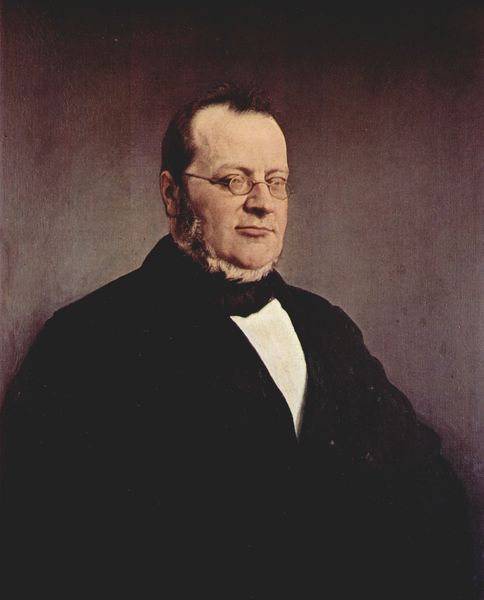
Titel: Porträt des Camillo Benso di Cavour
Künstler: Francesco Hayez
Standort: Milano
Institution: Pinacoteca di Brera
Schlagwörter: dunkel, kopf, mann, schatten, weiß, ausschnitt, braun, brust, grau, haar, hell, hintergrund, licht, mund, nase, ohr, schwarz, stirn, blick, rot, schal, tuch, beige, schleife, anzug, bart, gläser, hemd, jacke, augen, gesicht, kleidung, kragen, rahmen, bildnis, herr, portrait, porträt, öl, gewand, haare, mantel, pose, reich, augenbrauen, kinn, lippen, ohren, lächeln, wangen, haltung, lila, violett, dick, streng, glatze, robe, gesenkter blick, fliege, kinnbart, weste, foto, fotografie, photographie, schwarzweiss, brille, schriftsteller, autor, posieren, geheimratsecken, halbglatze, kneifer, nickelbrille, photo, biedermeier, arrogant, halbfigurig, augengläser, pfarrer, doppelkinn, rotbraun, priester, kreagen, binder, gelehrter, wichtig, vertieft, schwarze jacke, abweisend, lesehilfe, schmunzeln, bard, arroganz, knebelbart, behäbig, dunkeäschatten, ohl, selbsbildnis, geidtlicher, grossbuerger, korpulenter mann, vernkniffen